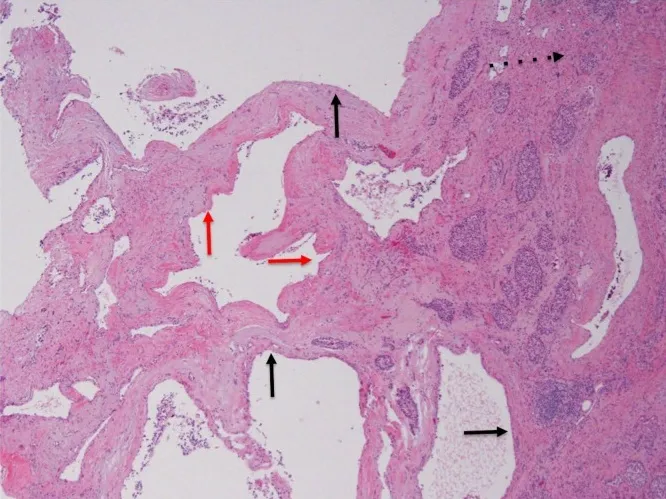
Permanent pathology specimen displaying simple cystic epithelium (solid black arrows) of a calcified microcystic serous cystadenoma. Apparent distortion in simple cystic morphology (red arrows) is caused by mass compression and not dysplasia. Background of chronic pancreatitis made evident by atrophied acinar tissue (dashed arrow, upper right corner).
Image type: pathology (h&e)